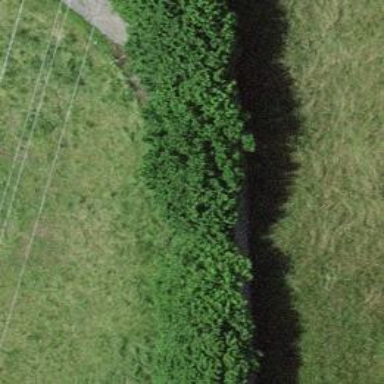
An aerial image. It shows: Pebblestone path.